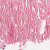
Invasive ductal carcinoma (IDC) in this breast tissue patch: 0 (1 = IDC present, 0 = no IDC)